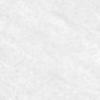
Label: no_change